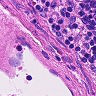
Metastatic tissue present: no